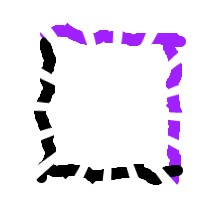
Shape: square